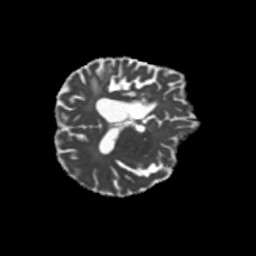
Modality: MD
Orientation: axial
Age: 70
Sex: male
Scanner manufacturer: siemens
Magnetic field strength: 3 T
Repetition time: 5.25 s
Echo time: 0.08 s